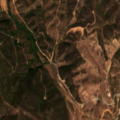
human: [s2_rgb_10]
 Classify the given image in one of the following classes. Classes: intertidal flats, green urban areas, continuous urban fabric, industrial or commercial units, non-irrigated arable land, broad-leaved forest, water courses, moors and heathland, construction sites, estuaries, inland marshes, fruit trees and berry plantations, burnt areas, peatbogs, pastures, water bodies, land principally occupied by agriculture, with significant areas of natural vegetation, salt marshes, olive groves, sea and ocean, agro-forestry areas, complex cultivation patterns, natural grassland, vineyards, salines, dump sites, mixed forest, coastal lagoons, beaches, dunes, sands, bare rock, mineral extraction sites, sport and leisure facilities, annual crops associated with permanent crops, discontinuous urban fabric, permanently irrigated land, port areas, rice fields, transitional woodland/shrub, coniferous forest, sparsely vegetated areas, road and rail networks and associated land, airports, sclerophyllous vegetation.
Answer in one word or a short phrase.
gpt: complex cultivation patterns, land principally occupied by agriculture, with significant areas of natural vegetation, broad-leaved forest, sclerophyllous vegetation, transitional woodland/shrub, water bodies